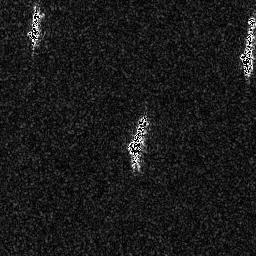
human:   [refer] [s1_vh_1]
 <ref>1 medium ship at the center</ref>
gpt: <box>[[49, 44, 59, 66, 0]]</box>

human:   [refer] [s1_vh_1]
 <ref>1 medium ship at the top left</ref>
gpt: <box>[[10, 2, 16, 18, 0]]</box>